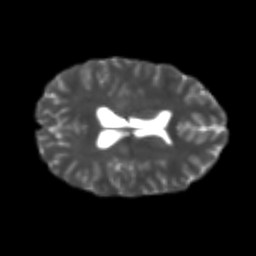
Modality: T2w
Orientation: axial
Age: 21
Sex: female
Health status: healthy
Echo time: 0.074 s